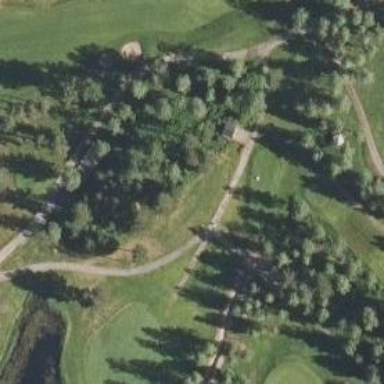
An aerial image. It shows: Path for both road and golf.